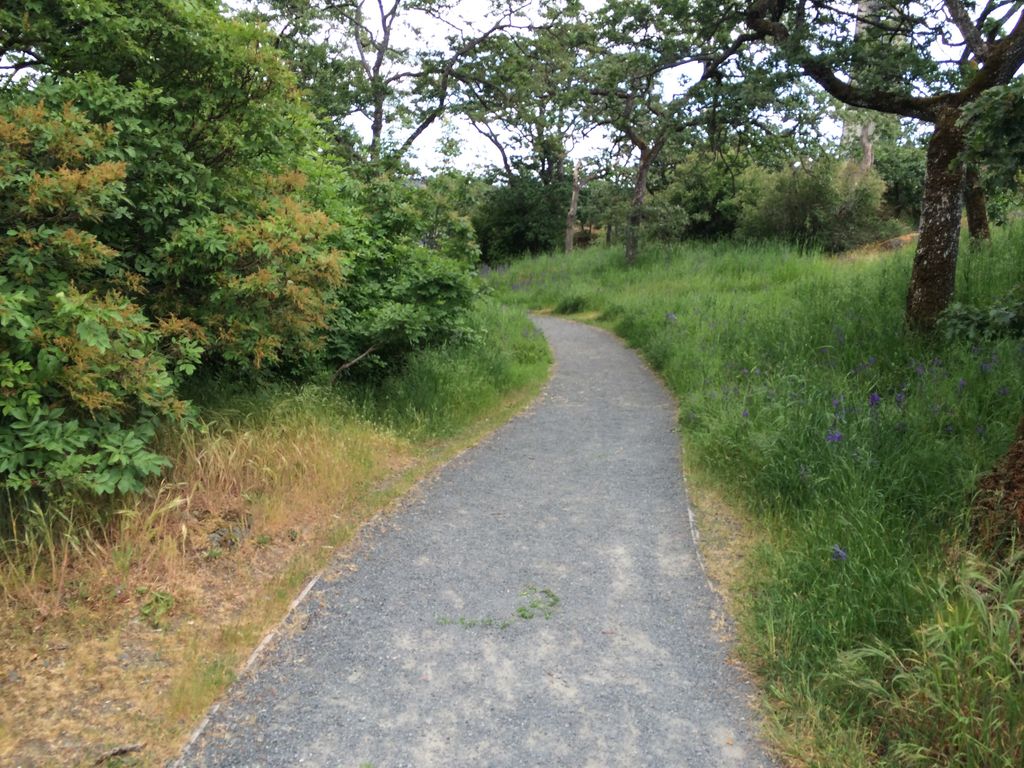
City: victoria